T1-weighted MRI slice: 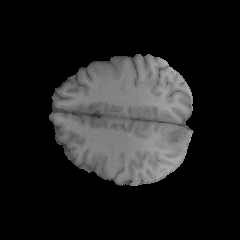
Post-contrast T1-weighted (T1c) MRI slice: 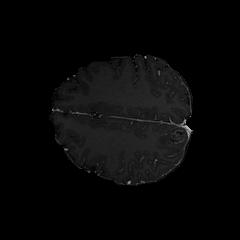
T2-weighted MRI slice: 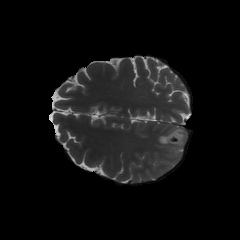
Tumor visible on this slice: yes